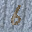
Label: 6